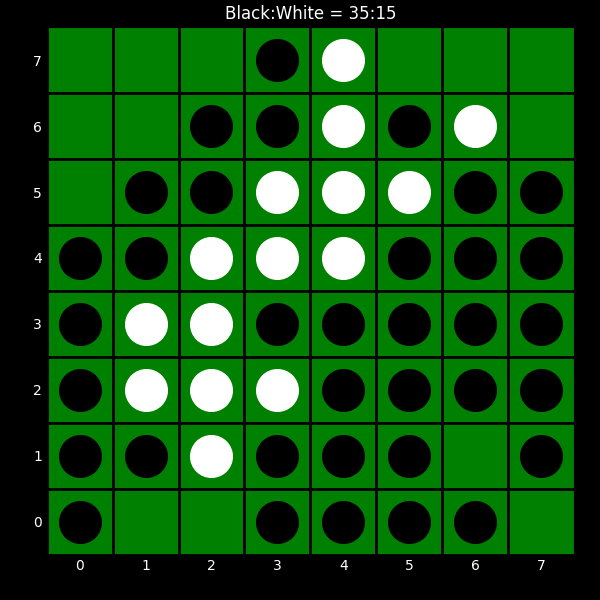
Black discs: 35
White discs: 15